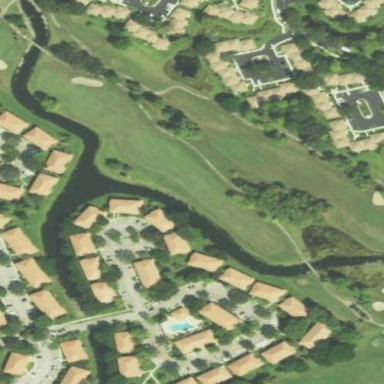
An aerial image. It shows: Water hazard in golf course. The hazard is natural water feature.